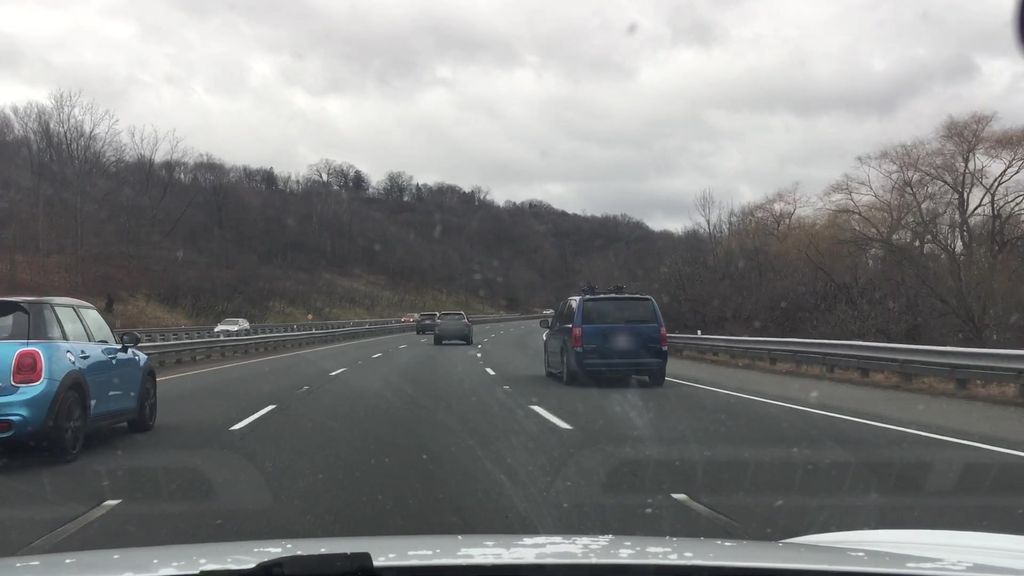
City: hamilton